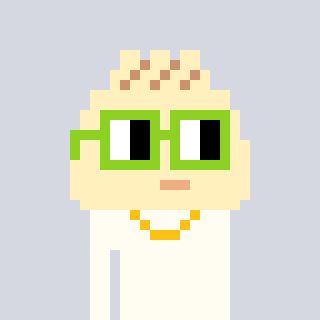
a pixel art character with square light green glasses, a porkbao-shaped head and a grayscale-colored body on a cool background